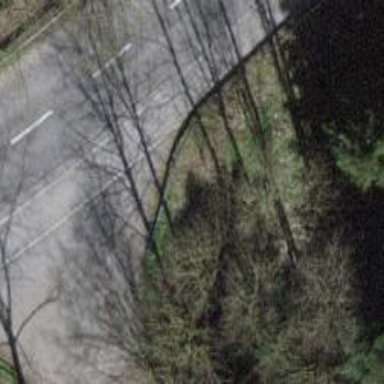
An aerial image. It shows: Sidewalk along the footway.